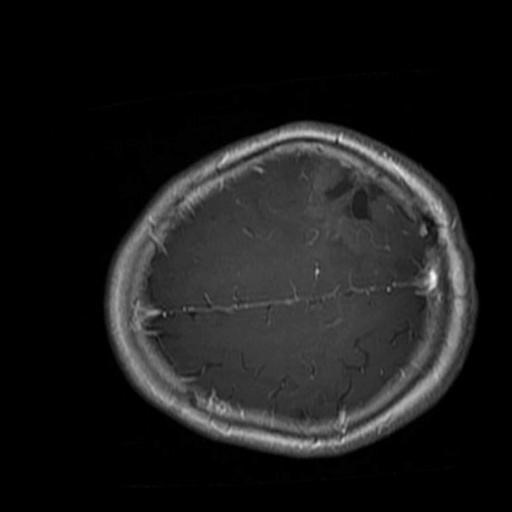
Label: brain_glioma